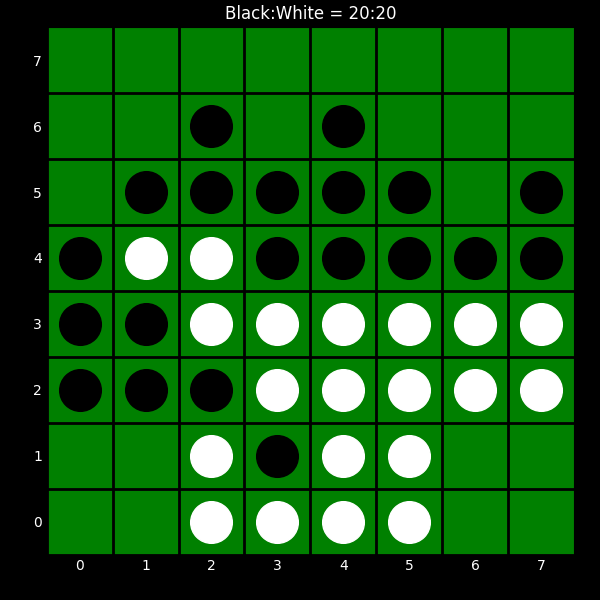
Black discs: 20
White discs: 20